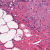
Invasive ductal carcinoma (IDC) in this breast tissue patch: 0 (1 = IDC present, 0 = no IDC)